Field crop: maize
Growth stage: 2
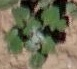
Species: chenopodium